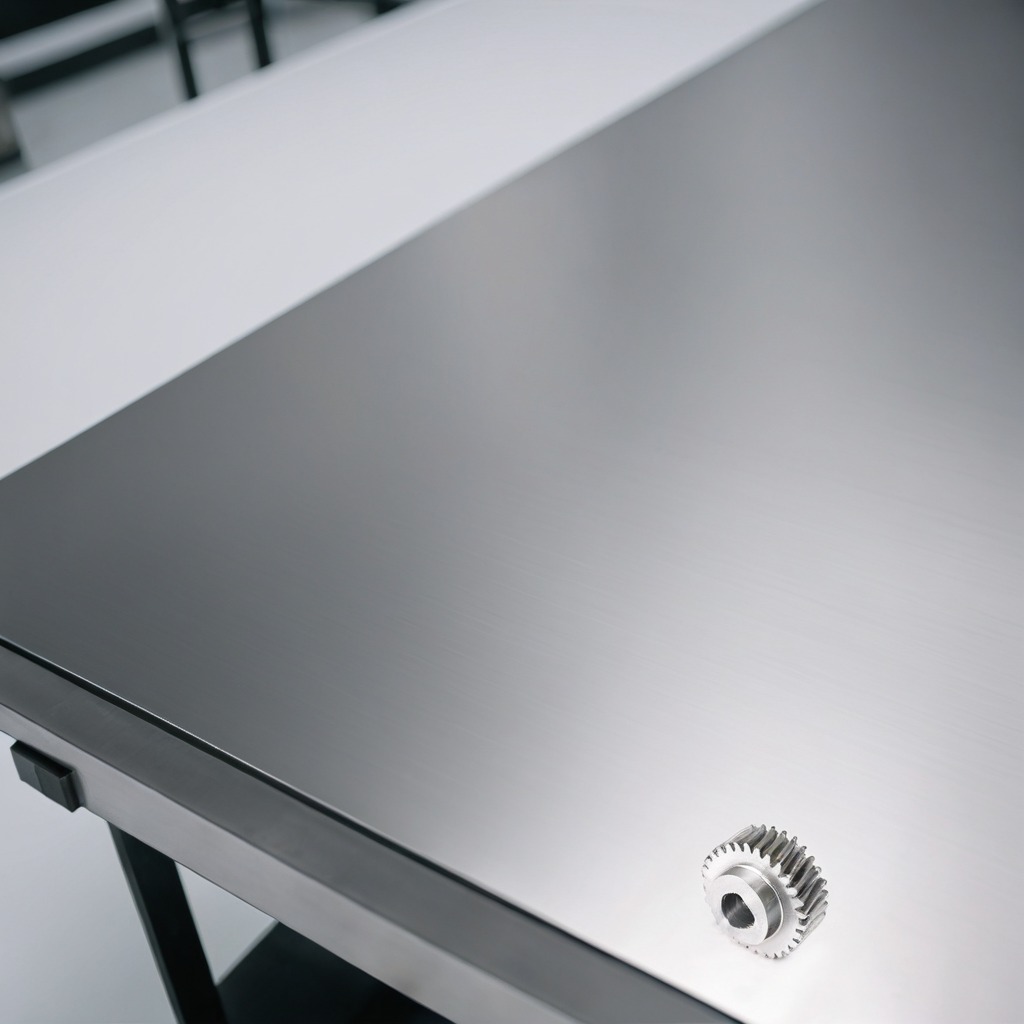
A steel gear with teeth is lying on the stainless steel table in a high-end prototyping lab.